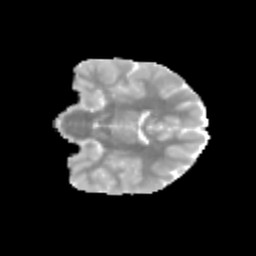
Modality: MD
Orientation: coronal
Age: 12
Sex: female
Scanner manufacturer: siemens
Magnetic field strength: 3 T
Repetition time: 3.8 s
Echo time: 0.07 s